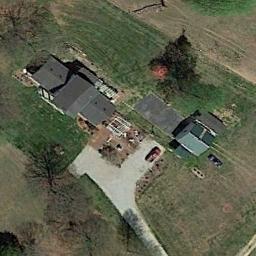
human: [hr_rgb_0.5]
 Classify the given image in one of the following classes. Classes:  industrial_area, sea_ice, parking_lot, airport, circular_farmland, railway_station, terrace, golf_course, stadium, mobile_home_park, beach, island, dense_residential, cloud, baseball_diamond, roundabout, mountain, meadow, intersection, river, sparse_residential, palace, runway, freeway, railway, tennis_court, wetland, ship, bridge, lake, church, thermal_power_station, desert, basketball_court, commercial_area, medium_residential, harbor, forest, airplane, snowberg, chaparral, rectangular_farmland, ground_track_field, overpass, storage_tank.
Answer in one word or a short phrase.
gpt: sparse_residential